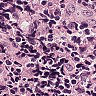
Metastatic tissue present: no